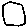
Label: square